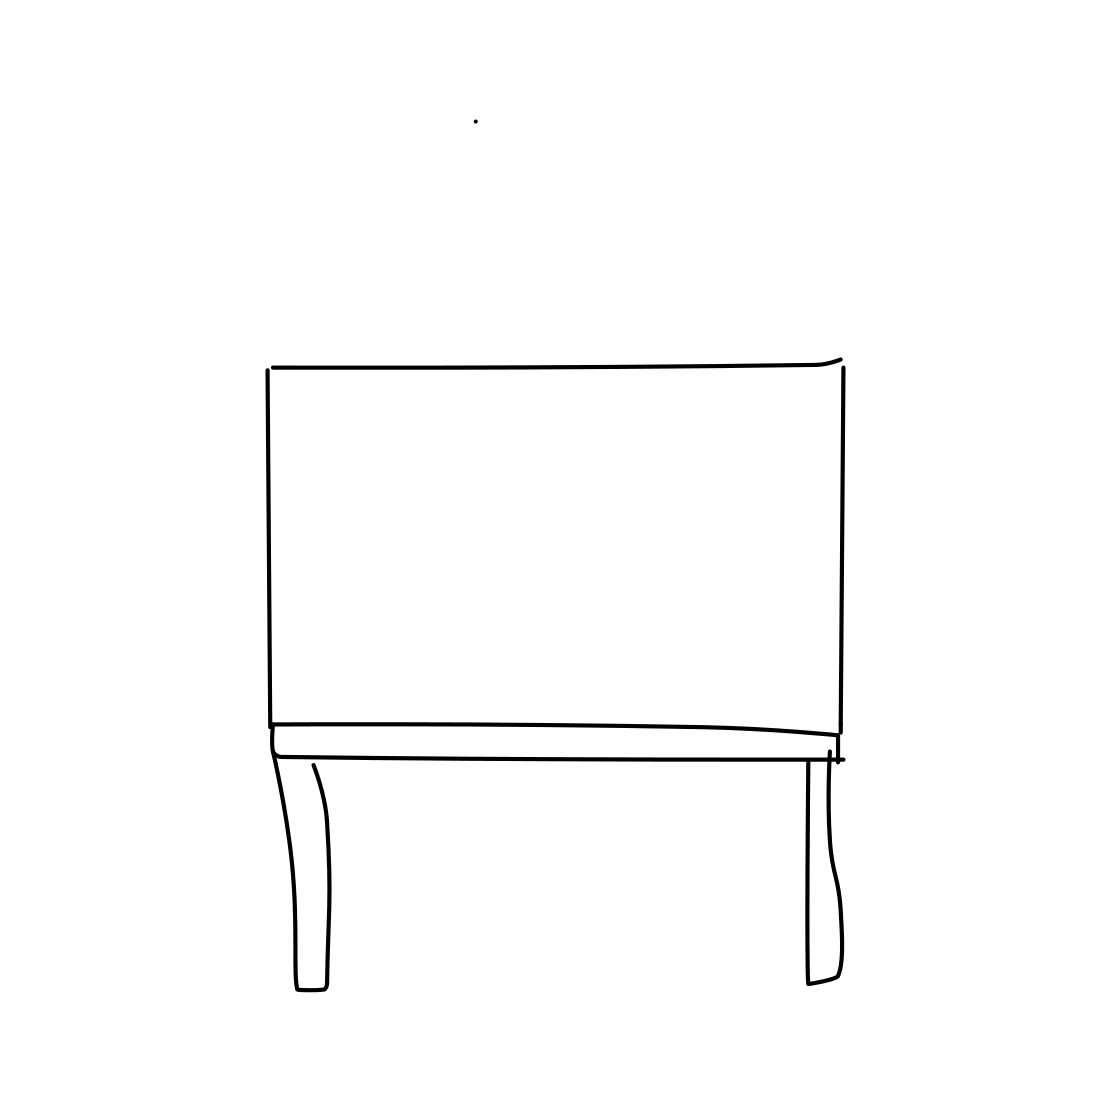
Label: table